Question: I'm newbie in databases and I'm designing database and struggling with one problem. So in my application there are trainings which could have many students and also those students can take a exams in those training and gets grades for it. So I come to conclusion that I got many-to-many relation in training-student and exam-training, but now I have no idea where should I keep students scores. Could you help me to resolve my doubts? Here is simple diagram I made.

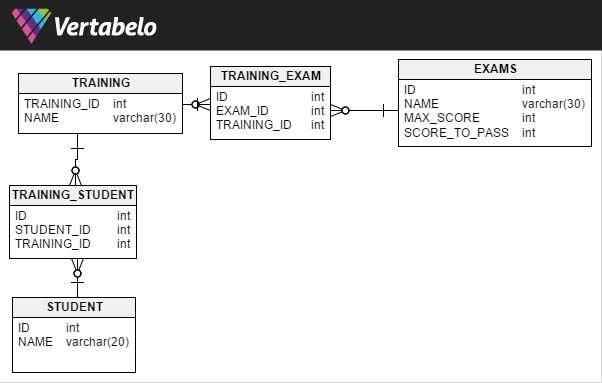
Answer: What about you put it into a relationship the connects 'Training_Exam' and 'Student' together?
'''
Student_Training_Exam(student_id, training_exam_id, score)
'''
This would tell you, which student attended which training_exam, and the score he achieved in that training exam.